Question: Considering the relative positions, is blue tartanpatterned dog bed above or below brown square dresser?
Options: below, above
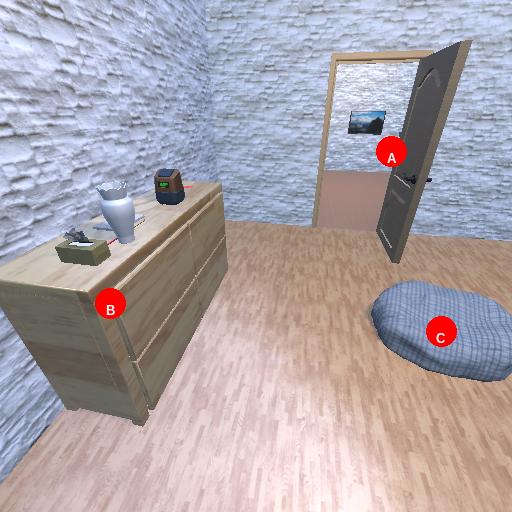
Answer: below